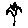
Label: flower